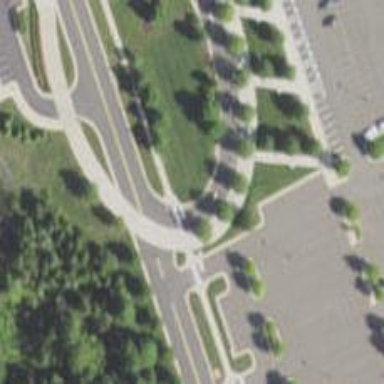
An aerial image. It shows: Pedestrian crossing with zebra markings on footway.